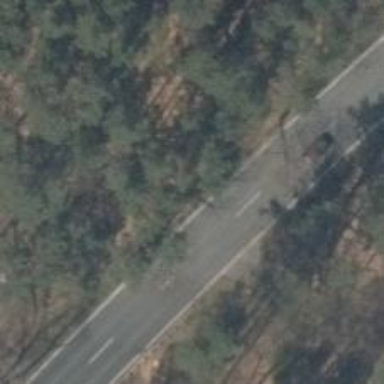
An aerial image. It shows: Primary road with asphalt surface.